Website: home-depot
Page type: billing-address
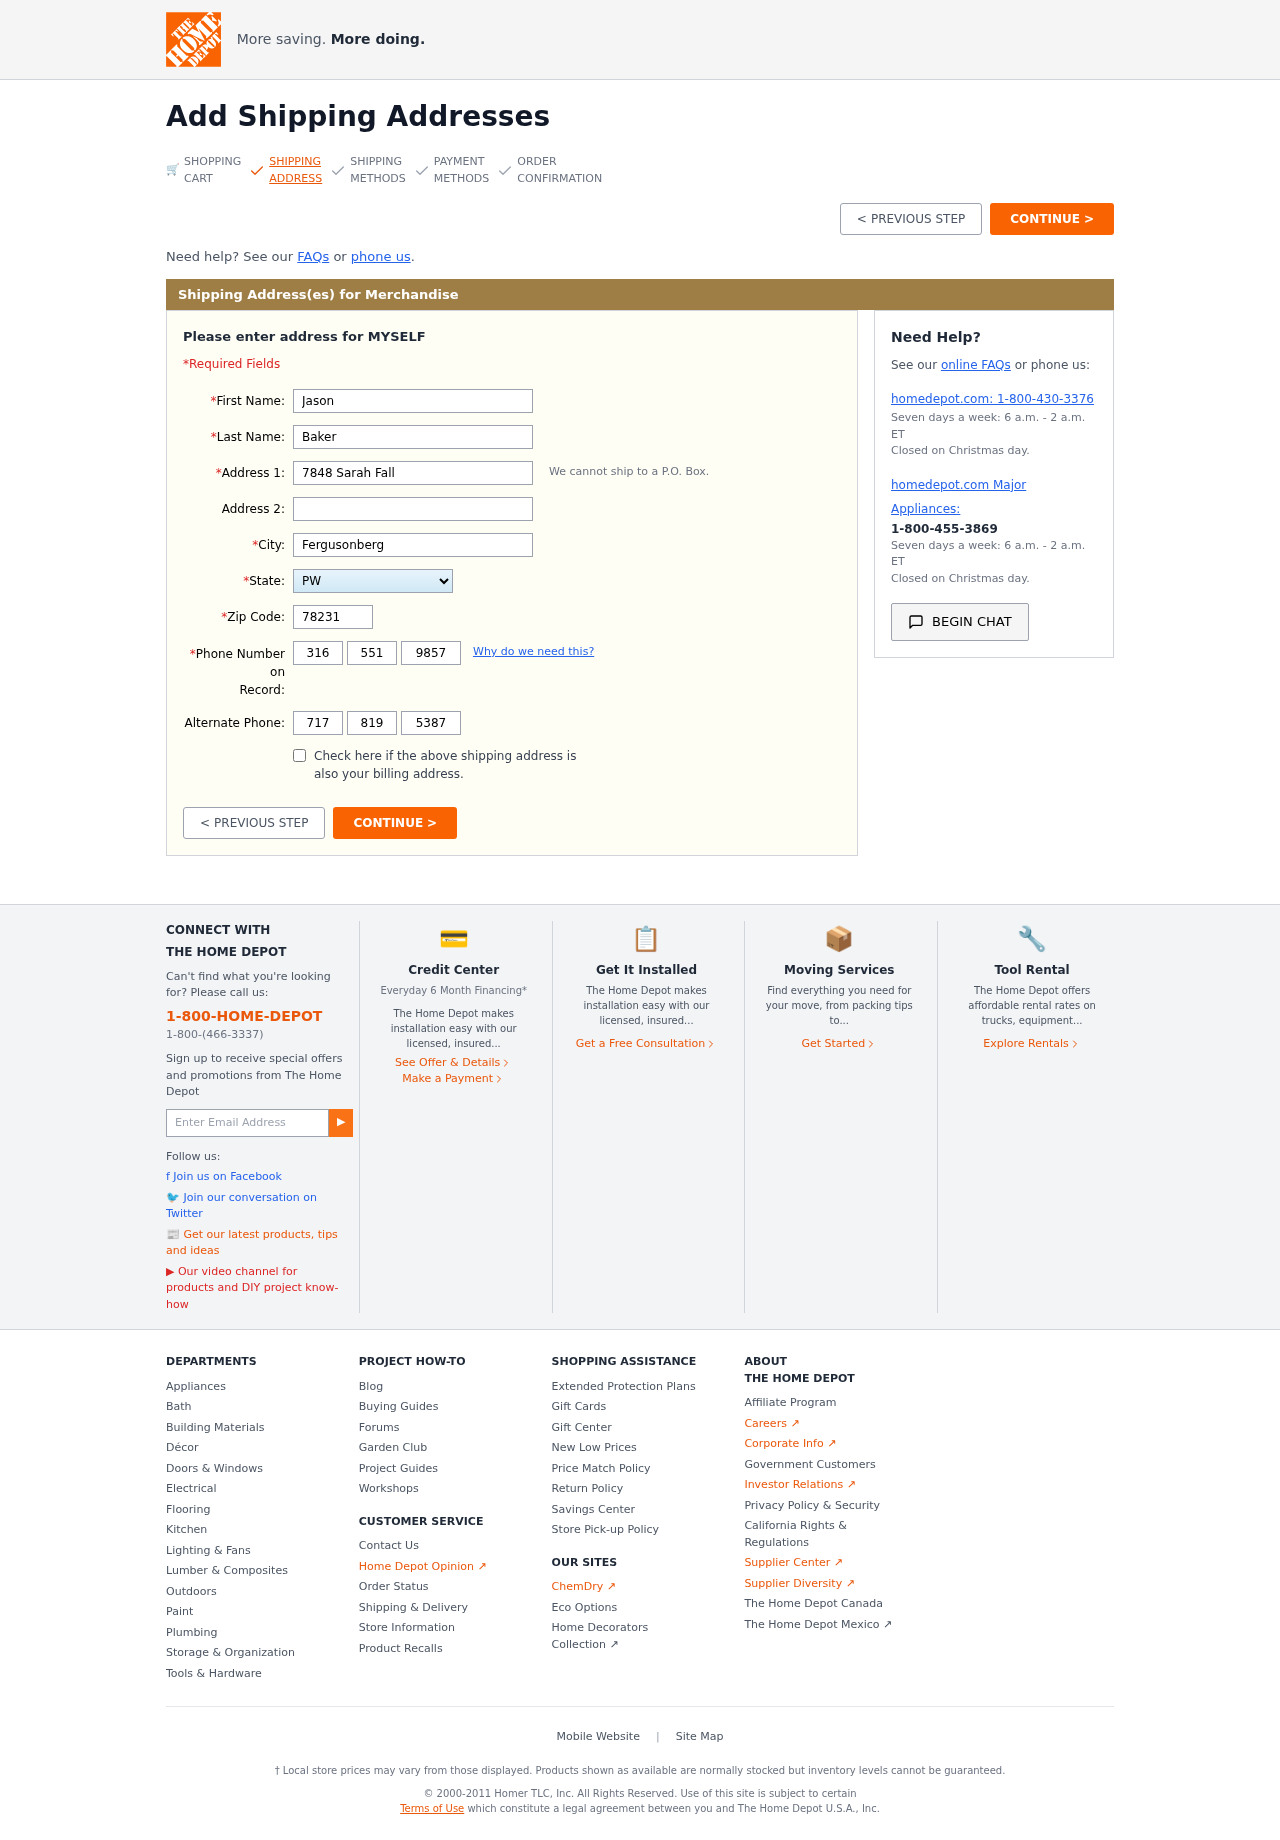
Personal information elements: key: PII_STATE
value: PW
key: PII_FIRSTNAME
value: Jason
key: PII_LASTNAME
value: Baker
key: PII_STREET
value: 7848 Sarah Fall
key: PII_CITY
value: Fergusonberg
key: PII_POSTCODE
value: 78231
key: PII_PHONE_AREA
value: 316
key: PII_PHONE_PREFIX
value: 551
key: PII_PHONE_LINE
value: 9857
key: PII_PHONE_ALT_AREA
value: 717
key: PII_PHONE_ALT_PREFIX
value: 819
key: PII_PHONE_ALT_LINE
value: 5387